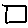
Label: square